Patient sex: M
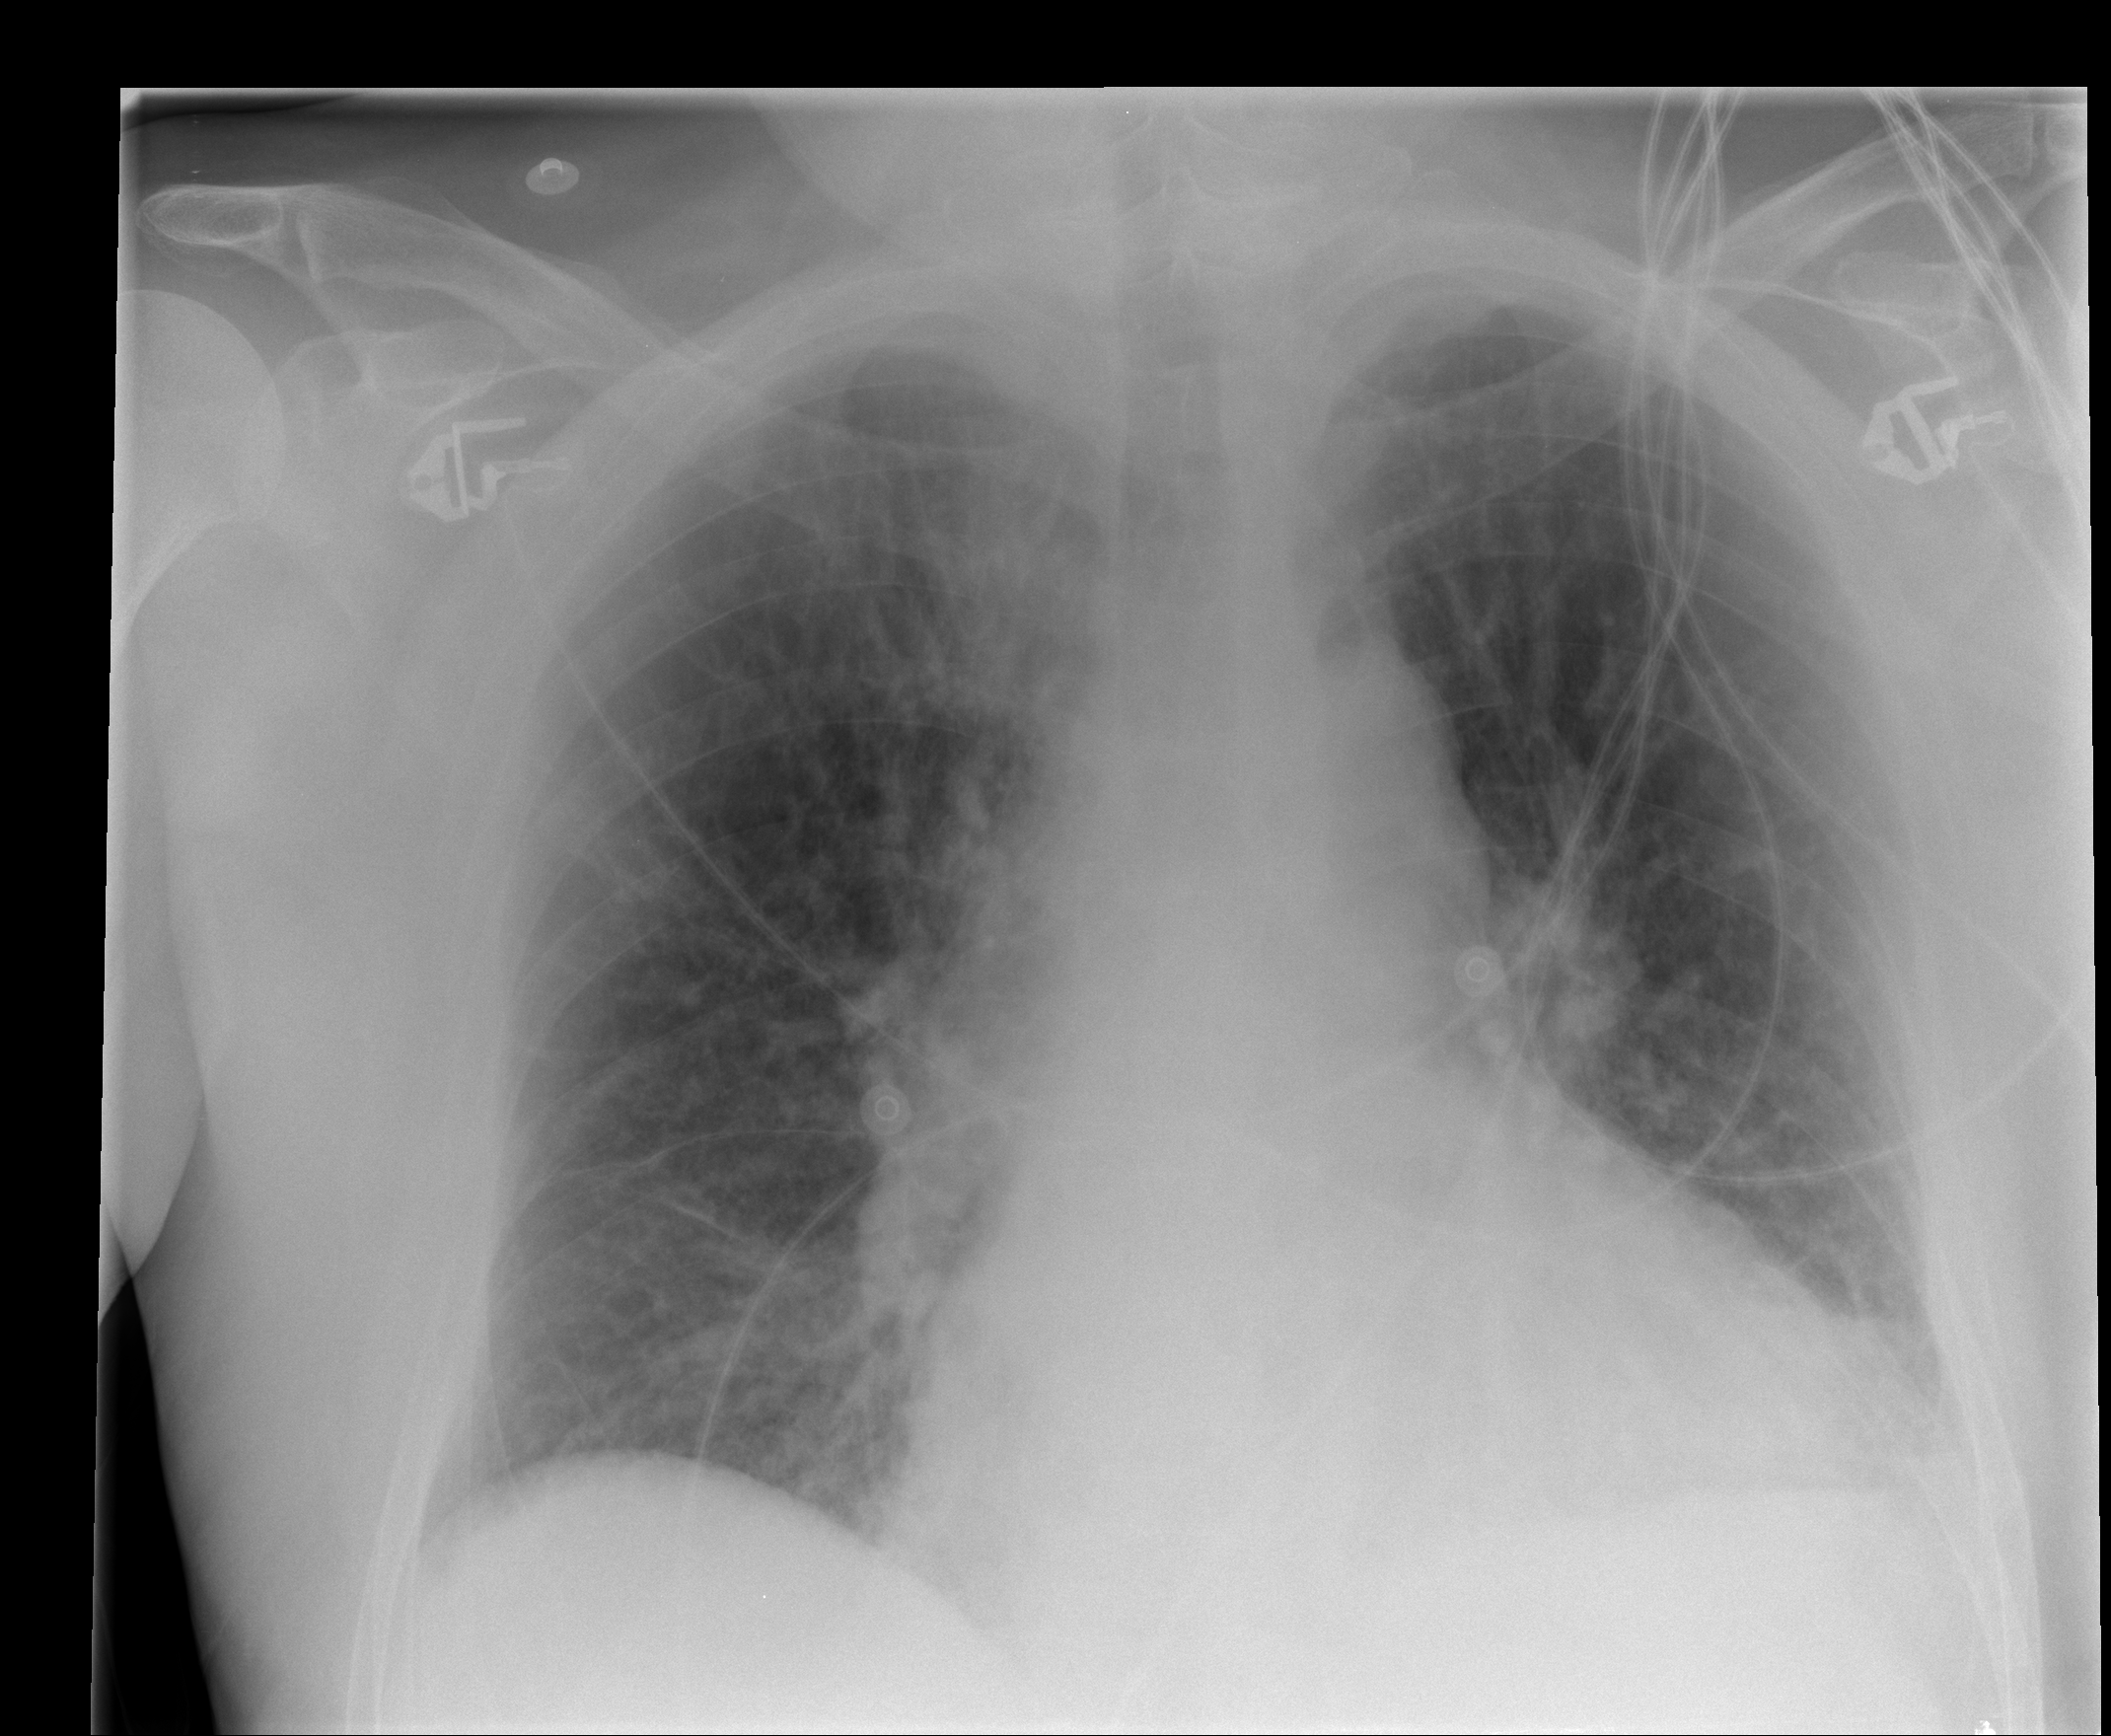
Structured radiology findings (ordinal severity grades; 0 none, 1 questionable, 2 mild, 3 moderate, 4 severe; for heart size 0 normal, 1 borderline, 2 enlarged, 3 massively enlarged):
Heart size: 0
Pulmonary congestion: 2
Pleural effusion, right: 0
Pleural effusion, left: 0
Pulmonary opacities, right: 2
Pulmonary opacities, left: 2
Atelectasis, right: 2
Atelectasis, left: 2